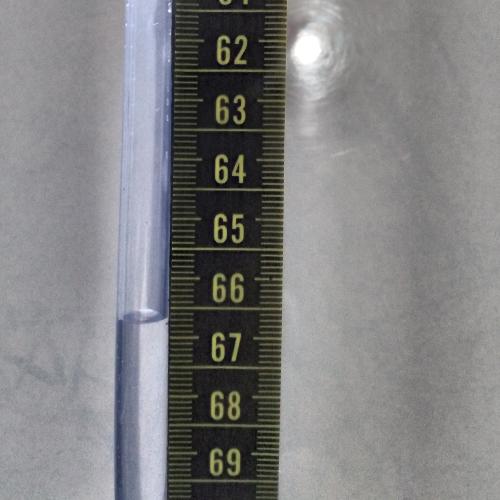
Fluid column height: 66.7 cm